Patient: sex F, age 82
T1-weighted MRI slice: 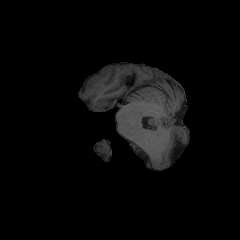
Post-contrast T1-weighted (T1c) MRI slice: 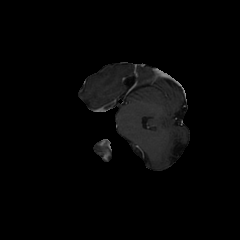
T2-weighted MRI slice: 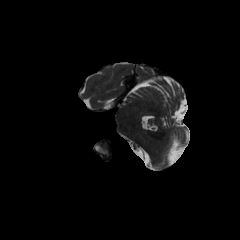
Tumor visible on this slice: no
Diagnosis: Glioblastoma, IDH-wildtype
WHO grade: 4